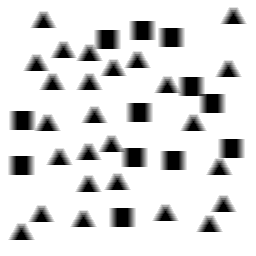
Squares: 12
Triangles: 26
Stars: 0
Total shapes: 38